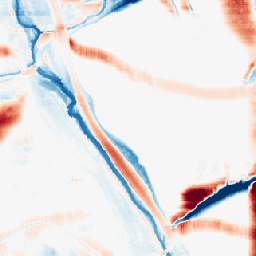
Category: morphological
Decomposition family: morphological_rect
Decomposition parameters: operation: average
width: 50
height: 20
Upsampling method: area
Upsampling parameters: scale: 8
Upsampling scale: 8